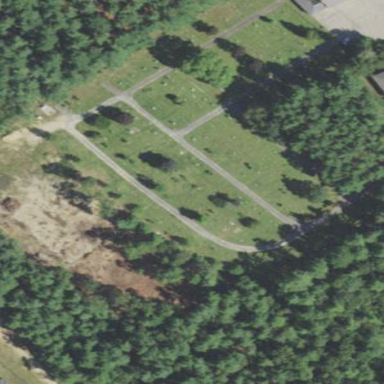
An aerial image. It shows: Cemetery with historical significance.